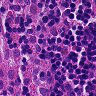
Metastatic tissue present: no